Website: bh-photo
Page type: payment
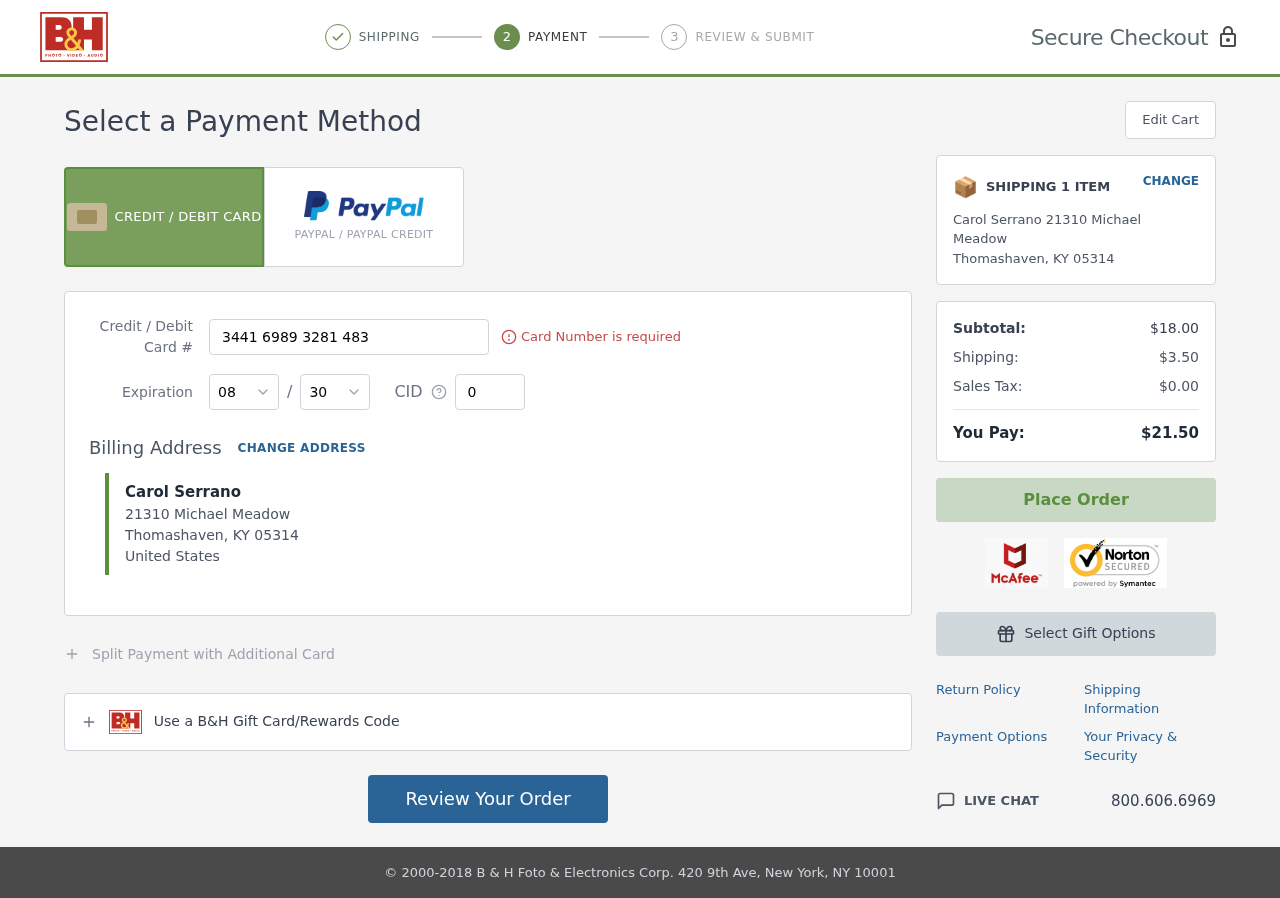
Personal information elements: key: PII_CARD_CVV
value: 0482
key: PII_CARD_EXPIRY_MONTH
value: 08
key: PII_CARD_EXPIRY_YEAR
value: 30
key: PII_CARD_NUMBER
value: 3441 6989 3281 483
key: PII_CITY
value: Thomashaven
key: PII_COUNTRY
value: United States
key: PII_FULLNAME
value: Carol Serrano
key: PII_POSTCODE
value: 05314
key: PII_STATE_ABBR
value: KY
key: PII_STREET
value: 21310 Michael Meadow
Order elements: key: ORDER_NUM_ITEMS
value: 1
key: ORDER_SUBTOTAL
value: $18.00
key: ORDER_SHIPPING_COST
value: $3.50
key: ORDER_TAX
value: $0.00
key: ORDER_TOTAL
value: $21.50